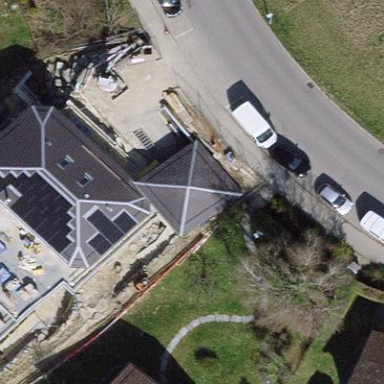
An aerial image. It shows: Garage.